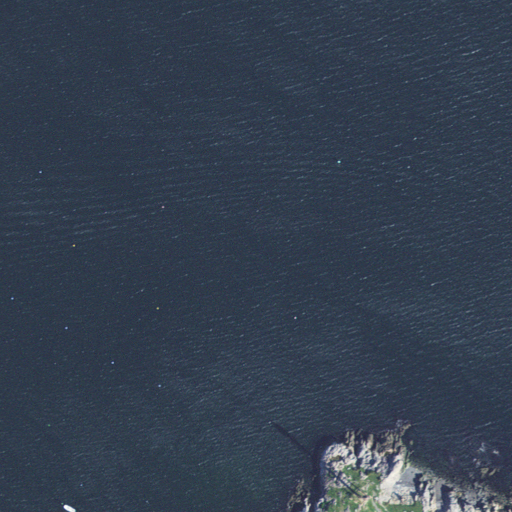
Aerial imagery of cape in Massachusetts named Lighthouse Point containing open water, herbaceous wetlands, and medium intensity development